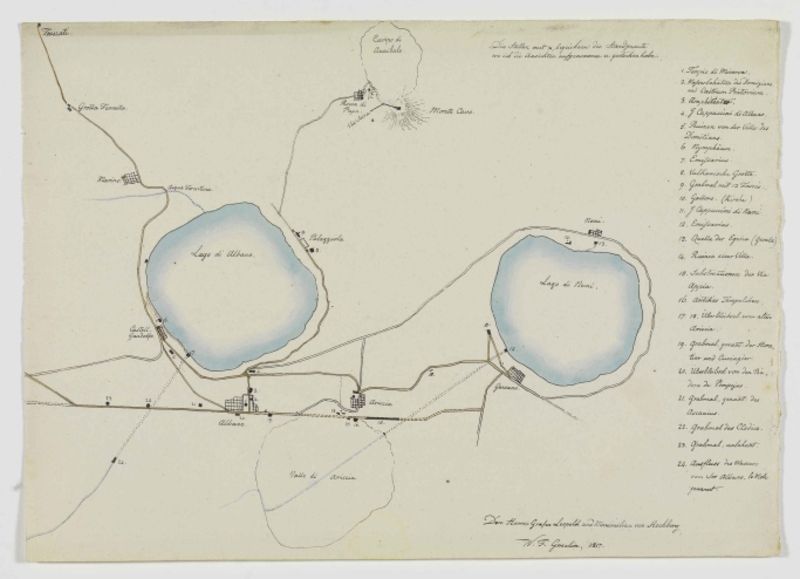
Titel: Karte mit Albaner See und Nemisee
Künstler: Friedrich Wilhelm Gmelin
Standort: Karlsruhe
Institution: Staatliche Kunsthalle Karlsruhe
Schlagwörter: berg, blau, wasser, weiß, landschaft, see, stadt, teich, ufer, grau, raum, schwarz, skizze, strasse, zeichnung, gebäude, haus, weg, alt, felder, häuser, hügel, gewässer, wege, land, schrift, papier, italien, ort, zwei, berge, dorf, grafik, graphik, fluß, zahlen, striche, ortschaft, straßen, name, seen, technik, text, strich, kreise, wei0, beschriftung, bleistift, topografie, entwurf, namen, pergament, karte, zahl, mittelalter, siedlung, plan, landkarte, städte, nummerierung, netz, nummer, handschrift, bezeichnung, legende, orte, maßstab, dörfer, grundriß, verbindungen, lageplan, lago, geographie, italienisch, kartografie, pappe, stad, teiche, häus, weichbild, blaau, wasserf, rundweg, scchwarz, wasserspeicher, beschrifting, detailöiert, katographie